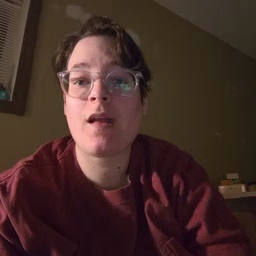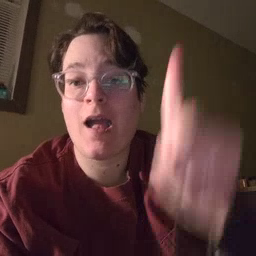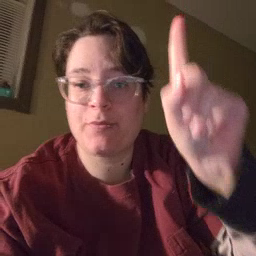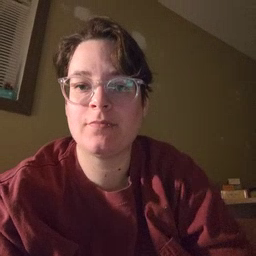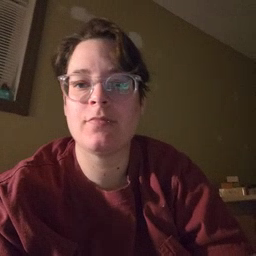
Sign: up